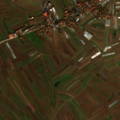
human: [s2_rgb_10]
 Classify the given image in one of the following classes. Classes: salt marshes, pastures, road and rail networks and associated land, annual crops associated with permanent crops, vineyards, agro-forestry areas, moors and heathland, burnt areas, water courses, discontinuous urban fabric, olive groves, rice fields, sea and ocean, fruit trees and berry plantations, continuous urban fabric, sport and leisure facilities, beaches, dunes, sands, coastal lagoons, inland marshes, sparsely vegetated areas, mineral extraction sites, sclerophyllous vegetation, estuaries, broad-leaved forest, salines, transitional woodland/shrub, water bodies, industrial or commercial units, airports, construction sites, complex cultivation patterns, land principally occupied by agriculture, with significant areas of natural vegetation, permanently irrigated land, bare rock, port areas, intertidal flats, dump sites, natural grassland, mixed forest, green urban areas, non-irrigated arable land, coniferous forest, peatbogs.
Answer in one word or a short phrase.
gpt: discontinuous urban fabric, non-irrigated arable land